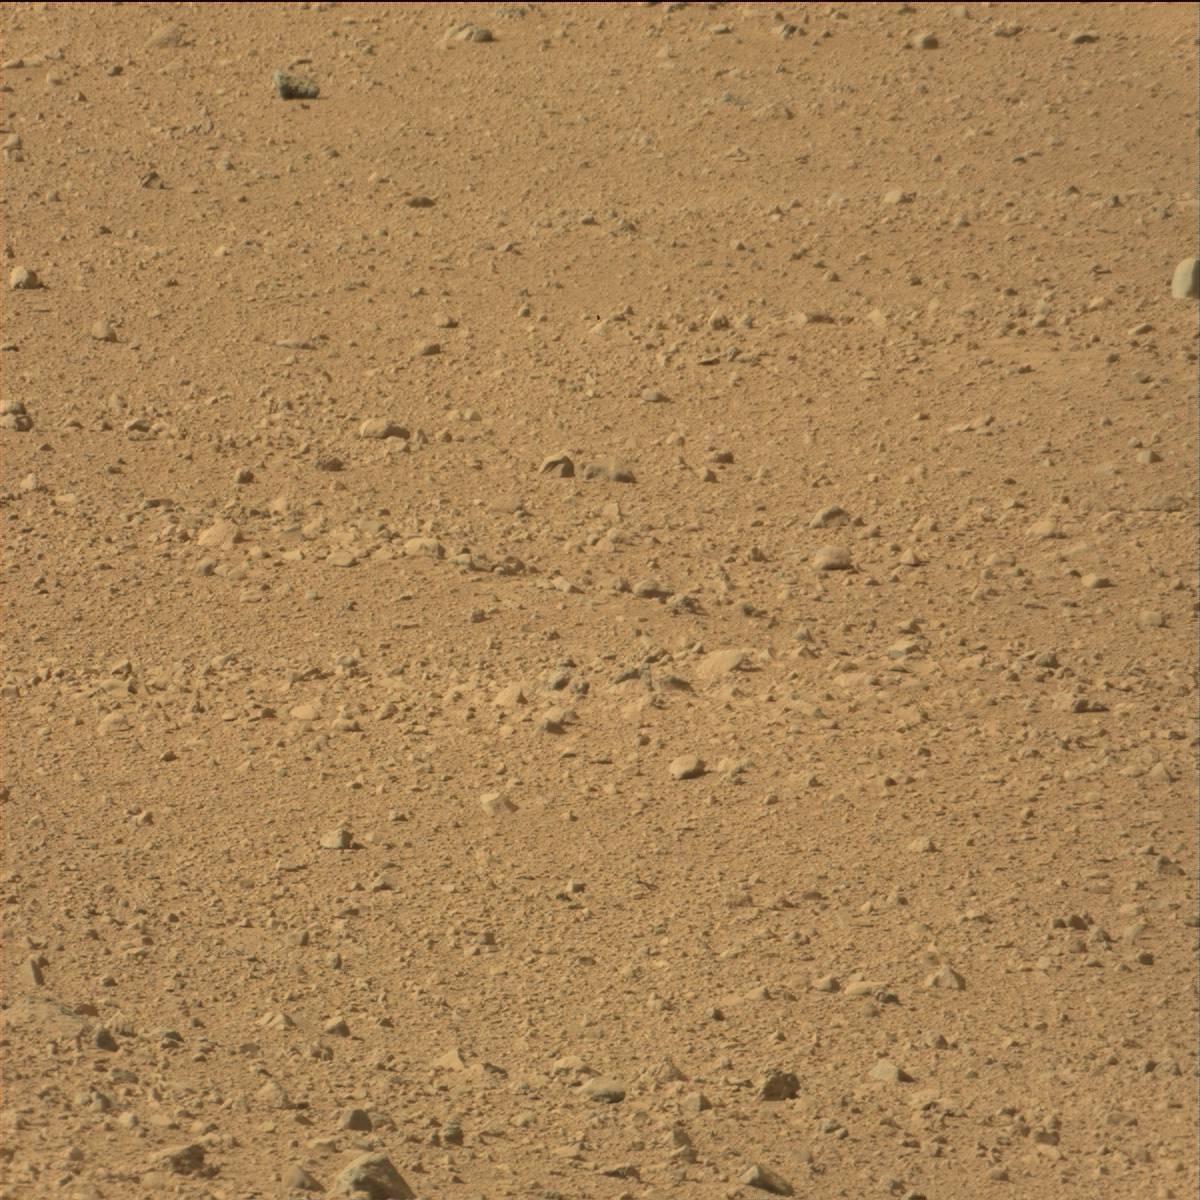
Terrain classes present: Bedrock, Rock, Sand / Soil